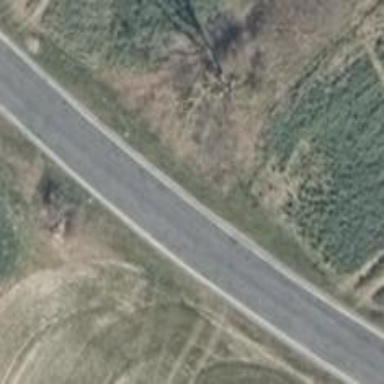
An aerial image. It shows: Secondary road with asphalt surface.